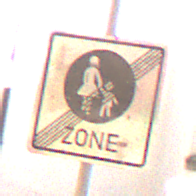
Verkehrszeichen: EndeFussgaengerzone
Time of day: Night
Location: Outdoor (Urban)
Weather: Overcast
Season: Winter
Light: Artificial